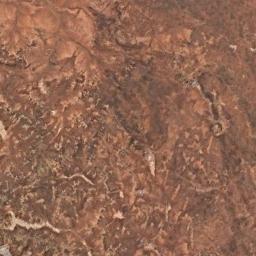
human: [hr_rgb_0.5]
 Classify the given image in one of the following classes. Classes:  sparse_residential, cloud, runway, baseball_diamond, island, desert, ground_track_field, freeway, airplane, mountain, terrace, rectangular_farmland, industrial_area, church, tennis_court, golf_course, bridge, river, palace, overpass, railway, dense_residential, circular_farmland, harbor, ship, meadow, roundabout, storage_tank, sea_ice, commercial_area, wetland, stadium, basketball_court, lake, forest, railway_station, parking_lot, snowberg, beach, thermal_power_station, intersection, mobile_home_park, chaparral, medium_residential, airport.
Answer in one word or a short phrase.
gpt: desert